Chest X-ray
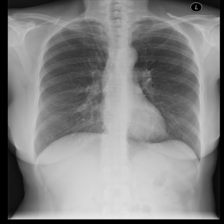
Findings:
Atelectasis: negative
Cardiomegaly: negative
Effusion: negative
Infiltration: positive
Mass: negative
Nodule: negative
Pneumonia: negative
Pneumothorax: negative
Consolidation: negative
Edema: negative
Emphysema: negative
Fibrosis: negative
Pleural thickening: negative
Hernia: negative